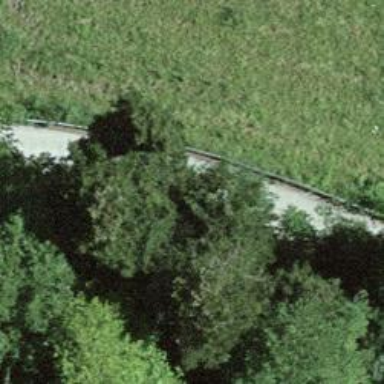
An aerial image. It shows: Unclassified road with concrete surface. The track type is grade 2.